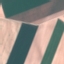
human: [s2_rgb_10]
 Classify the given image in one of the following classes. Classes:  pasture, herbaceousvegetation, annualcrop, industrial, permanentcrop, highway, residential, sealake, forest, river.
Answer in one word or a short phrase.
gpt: AnnualCrop